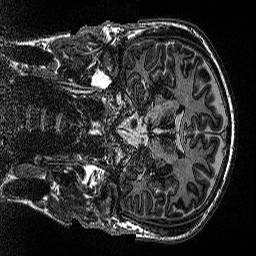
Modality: MP2RAGE
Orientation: coronal
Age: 31
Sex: male
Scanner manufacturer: siemens
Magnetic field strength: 3 T
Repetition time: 5 s
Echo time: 0.00298 s